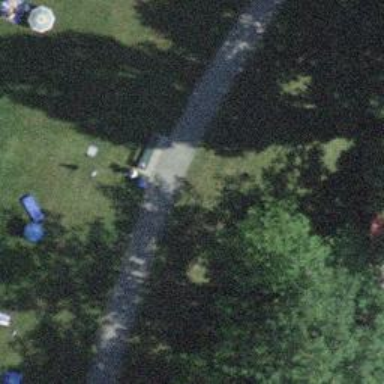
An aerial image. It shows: Bench.